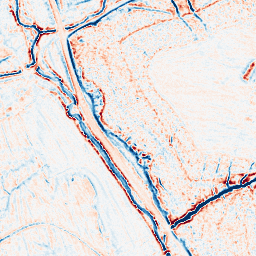
Category: edge_preserving
Decomposition family: bilateral
Decomposition parameters: d: 9
sigma_color: 50
sigma_space: 100
Upsampling method: bspline
Upsampling parameters: scale: 2
Upsampling scale: 2